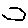
Label: hexagon